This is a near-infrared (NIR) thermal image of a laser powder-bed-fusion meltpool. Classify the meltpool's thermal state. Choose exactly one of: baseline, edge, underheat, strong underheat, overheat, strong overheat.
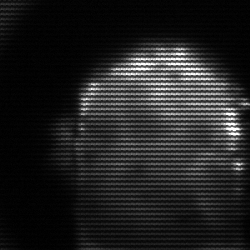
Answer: baseline